Question: Hi I'm trying to accomplish a time stacked bar chart where the input data looks like this:
'''
{"name":"Folienwechsel",
"starttime":"02/29/2012 09:50:07",
"endtime":"02/29/2012 09:50:46",
"duration":38546.0},
{"name":"Pause",
"starttime":"02/29/2012 09:50:46",
"endtime":"02/29/2012 09:51:36",
"duration":49943.0},
{"name":"Wartezeiten",
"starttime":"02/29/2012 09:51:36",
"endtime":"02/29/2012 10:04:43",
"duration":787086.0}
'''
As you see the start time and end time are continued, when a state finish the other one starts, I've been trying with the timeaxis, based on this tutorial <URL>. An image example of what I'm trying to do:

I already done this with HighChart, but my company has bought ExtJs then I need to do this with Extjs, then it would be great if someone can tell me if its possible, and if it is, then if could guide me with an example or how should I start...
Thanks.
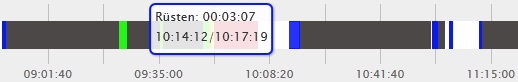
Answer: I spent some time working with time based charts in ExtJs4 and I have to warn you - that TimeAxis is buggy. I even had to replace my time axes with simple numeric ones. The idea is simple - convert your dates into the timestamps and pass them to your numeric axis.
Stackbar chart is a good choice for you. See this example (modified a bit), from official sencha examples:
<URL>